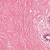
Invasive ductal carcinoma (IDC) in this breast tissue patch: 0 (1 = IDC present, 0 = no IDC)